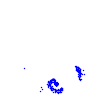
Particle: pion